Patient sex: F
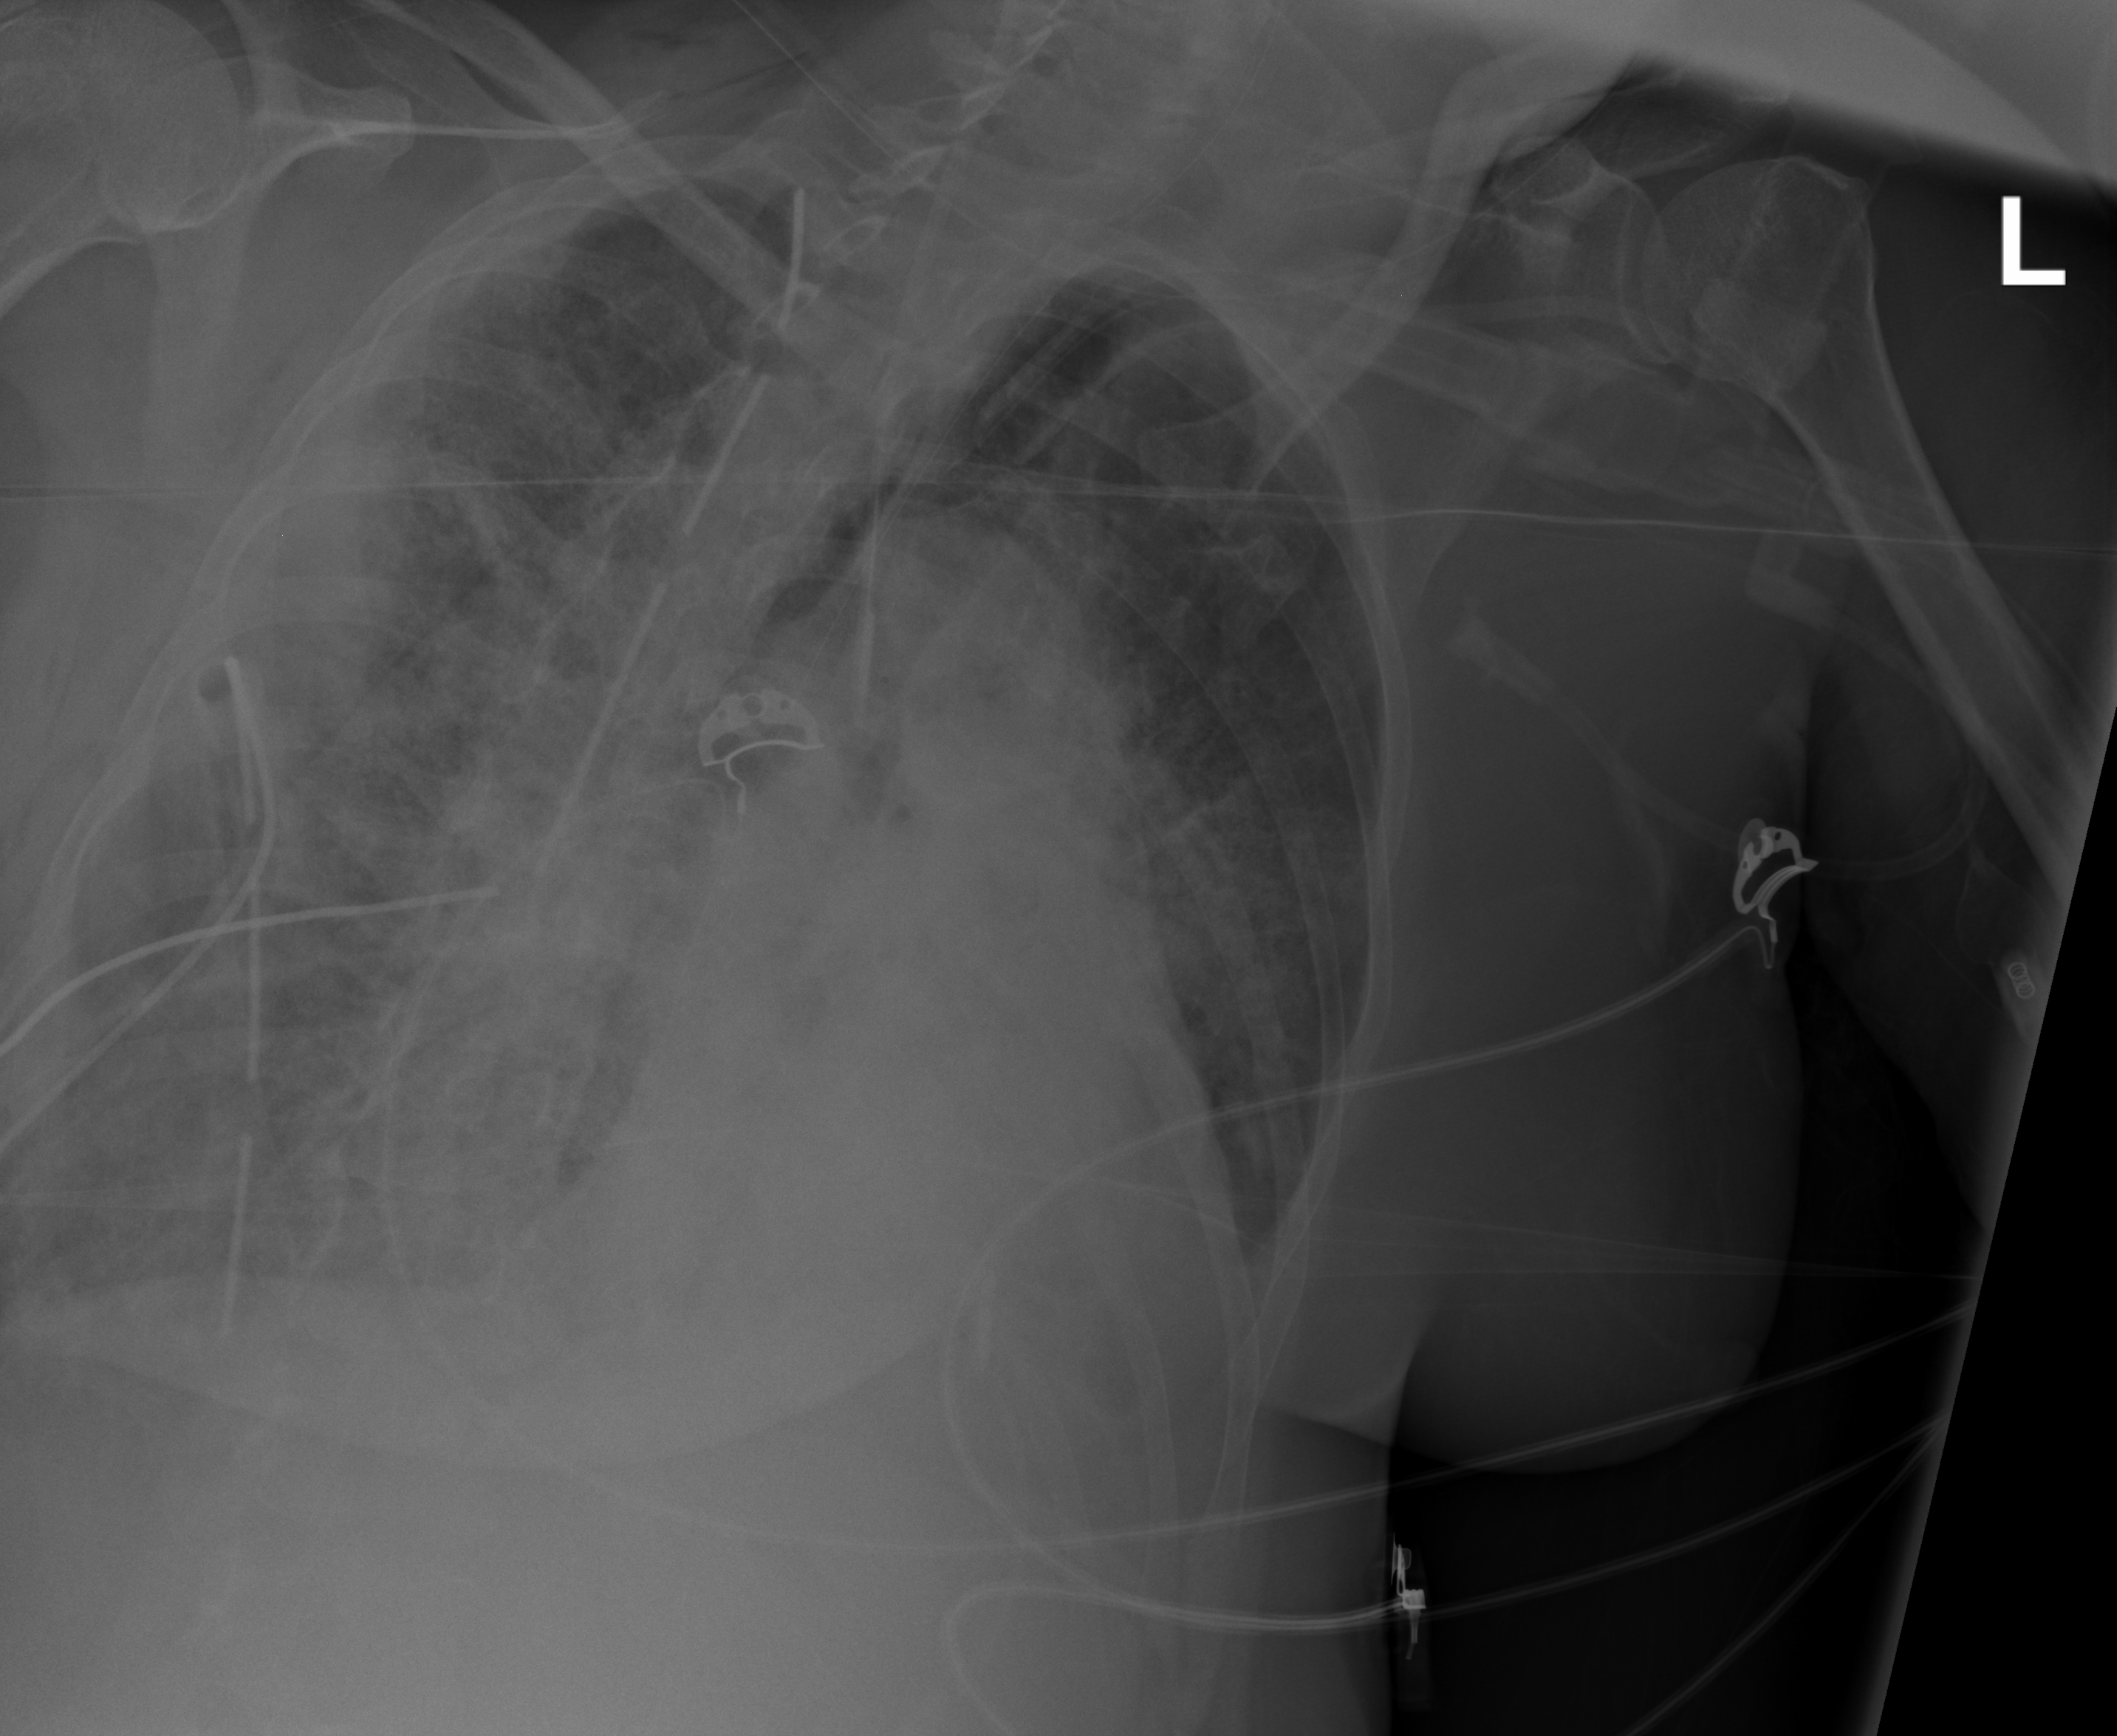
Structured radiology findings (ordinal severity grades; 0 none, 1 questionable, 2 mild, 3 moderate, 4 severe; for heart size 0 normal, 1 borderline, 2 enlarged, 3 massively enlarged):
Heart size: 0
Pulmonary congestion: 0
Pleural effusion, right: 0
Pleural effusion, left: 0
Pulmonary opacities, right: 3
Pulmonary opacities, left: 3
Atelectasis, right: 3
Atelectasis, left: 3